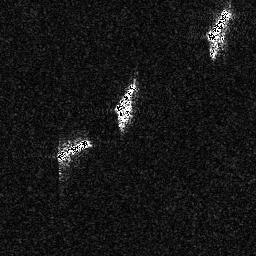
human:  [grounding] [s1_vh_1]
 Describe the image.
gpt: In the satellite image, there is  <ref>1 medium ship </ref> <box>[[44, 31, 53, 45, 0]]</box> located at center,  <ref>1 medium ship </ref> <box>[[21, 53, 35, 63, 0]]</box> located at left,  <ref>1 medium ship </ref> <box>[[80, 1, 89, 16, 0]]</box> located at top right.